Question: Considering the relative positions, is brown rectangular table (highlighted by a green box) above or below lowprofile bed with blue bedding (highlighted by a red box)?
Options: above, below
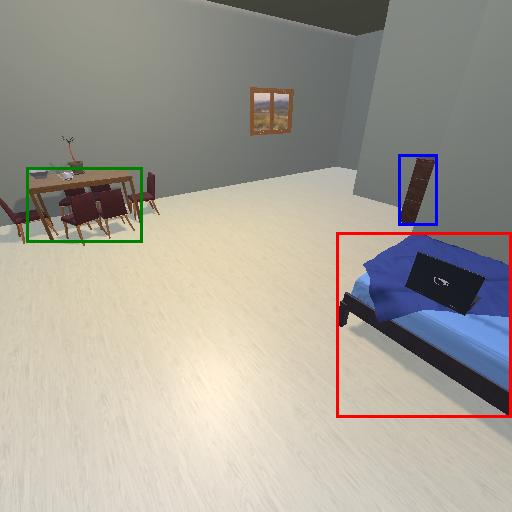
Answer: above